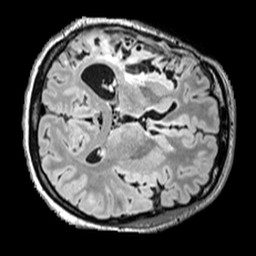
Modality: FLAIR
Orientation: axial
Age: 27
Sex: female
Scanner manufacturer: siemens
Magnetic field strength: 3 T
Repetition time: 5 s
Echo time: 0.387 s